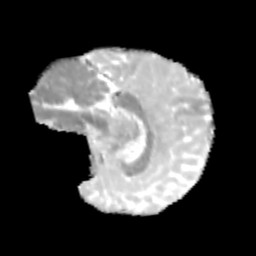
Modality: MD
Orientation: sagittal
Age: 11
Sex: male
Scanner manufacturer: siemens
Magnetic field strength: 3 T
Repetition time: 3.8 s
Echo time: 0.07 s